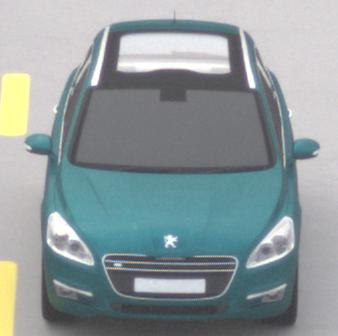
Make: Peugeot
Model: 508 SW 120 VTi
Detailed model: 508 (I) SW
Model produced from: 2011/03
Model produced until: 2014/05
Doors: 5
Color: blue
Road condition: dry road
Daytime: midday
Contrast: low contrast